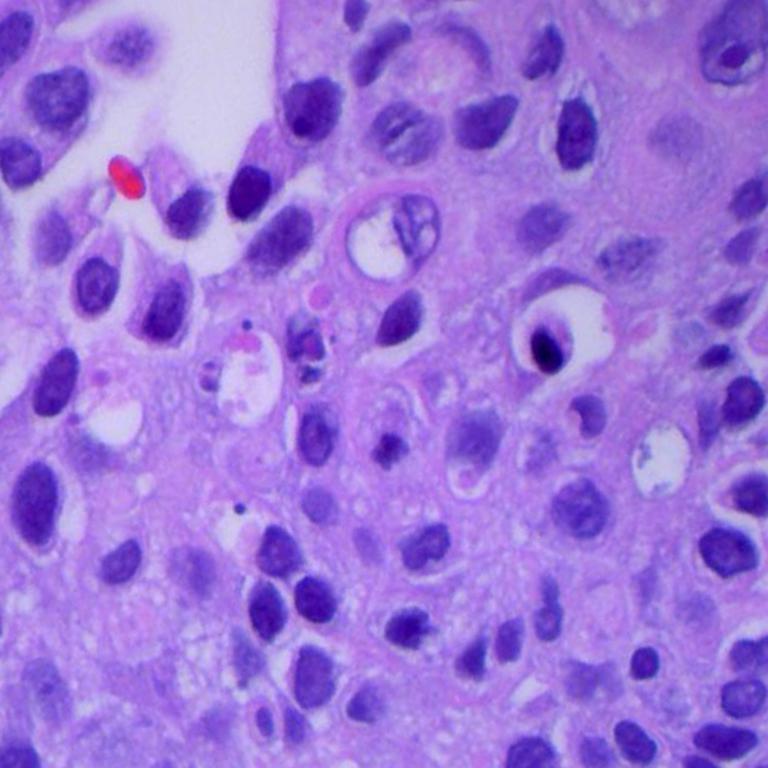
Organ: lung
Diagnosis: squamous carcinomas